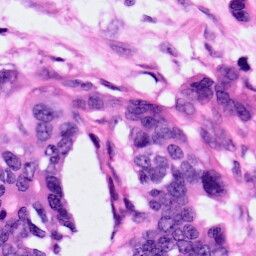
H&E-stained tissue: Pancreatic